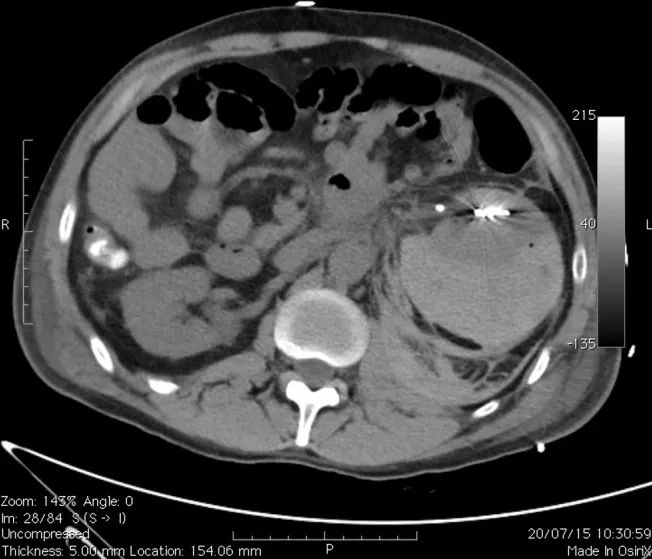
Axial CT image of a resorbing massive subcapsular and retroperitoneal renal hematoma in the left hemiabdomen, caused by a third consecutive SWL treatment of a calculus in the left UPJ, after coiling of the bleeding site.
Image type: radiology (ct)